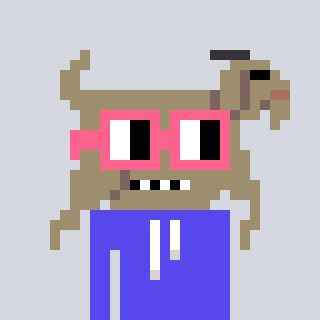
a pixel art character with square pink glasses, a goat-shaped head and a computerblue-colored body on a cool background